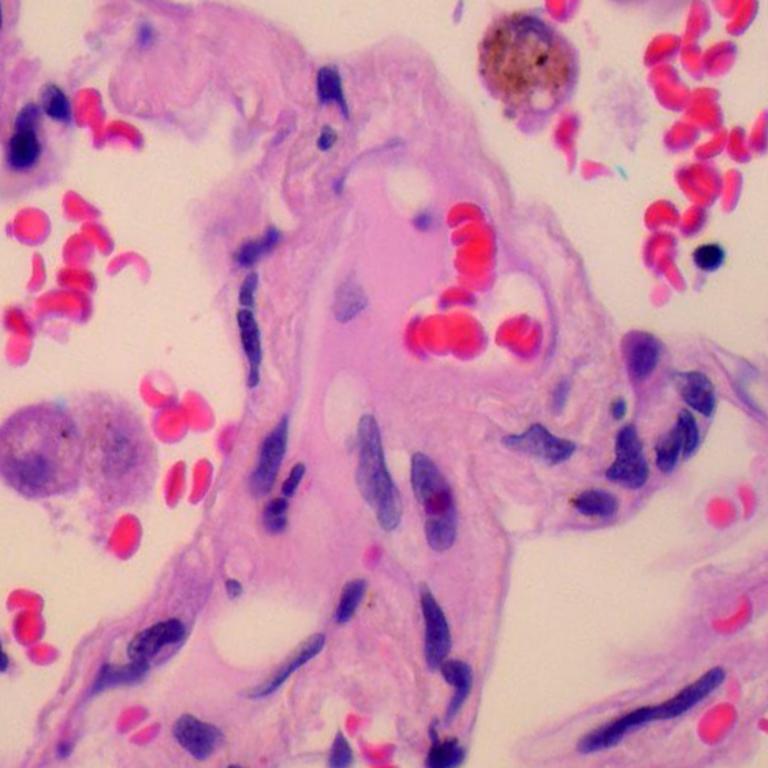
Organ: lung
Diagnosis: benign